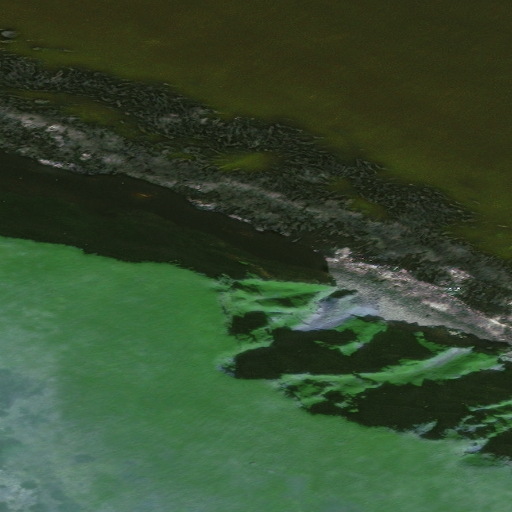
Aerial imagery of cape in Alaska named Suskaralogh Point containing only unknown